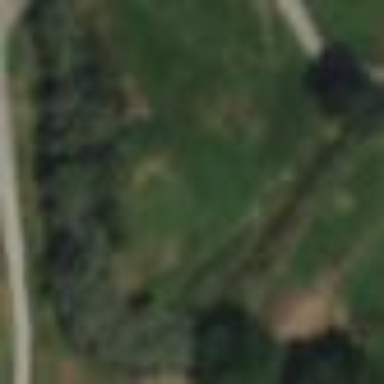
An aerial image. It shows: Water hazard on golf course. The hazard is natural water feature.